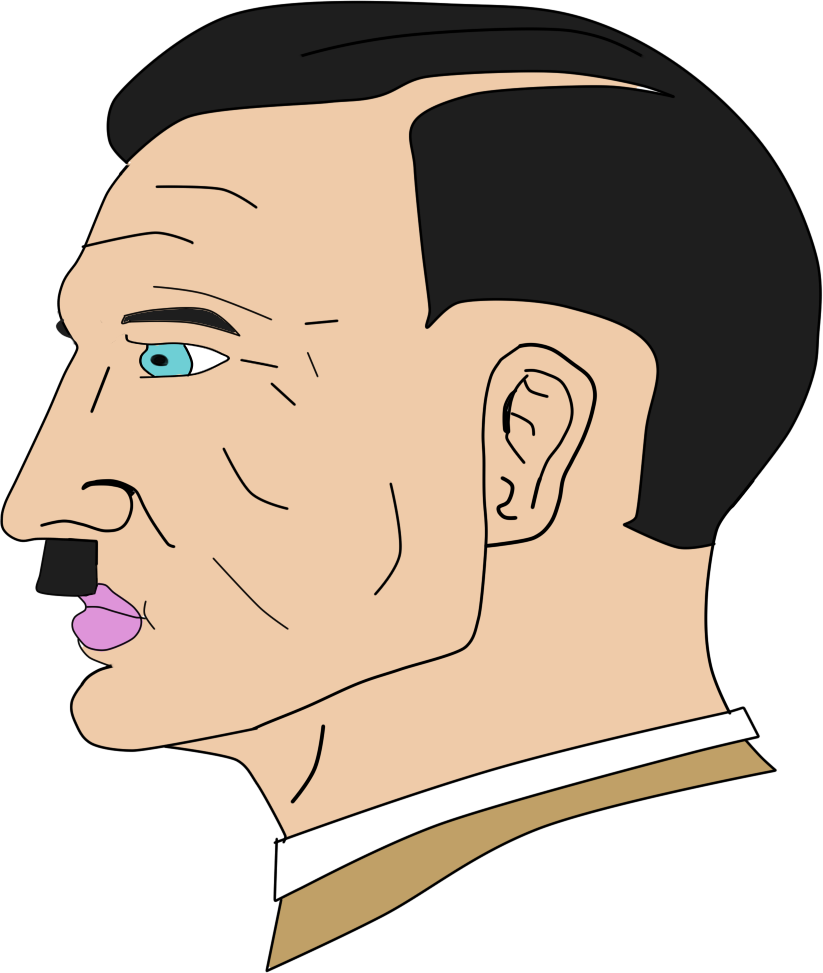
Label: 4_Yes_Chad